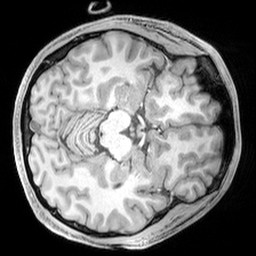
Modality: T1w
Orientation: axial
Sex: male
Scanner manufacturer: siemens
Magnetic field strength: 3 T
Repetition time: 2.3 s
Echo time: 0.00226 s